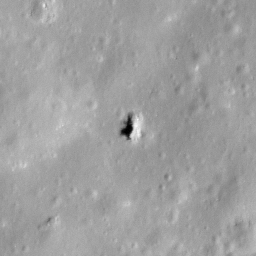
Pit: Adams B 1
Host crater: Adams B
Host type: impact_melt
Lunar coordinates: latitude -31.412, longitude 65.641